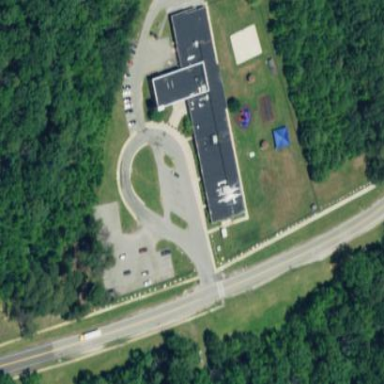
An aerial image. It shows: Kindergarten building.